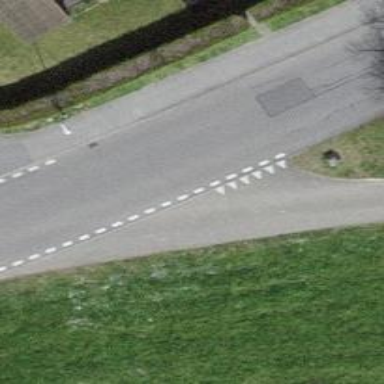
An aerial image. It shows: Road with "give way" sign.